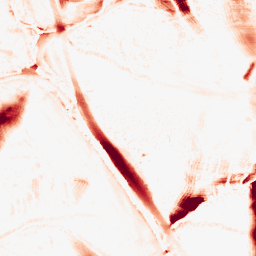
Category: morphological
Decomposition family: morphological_ellipse
Decomposition parameters: operation: opening
width: 20
height: 50
Upsampling method: cubic_catmull_rom
Upsampling parameters: scale: 2
Upsampling scale: 2